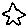
Label: star